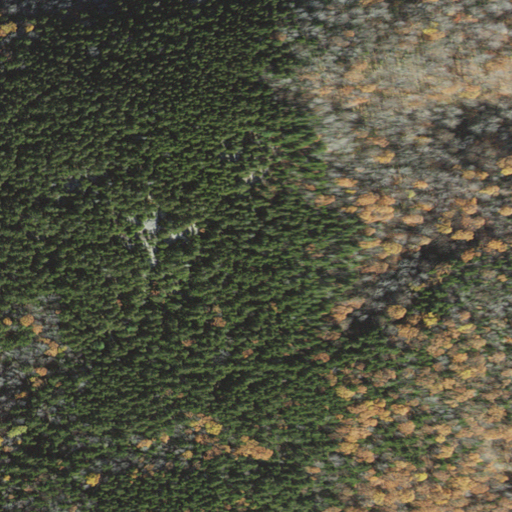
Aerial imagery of mountain in New Hampshire named Huntley Mountain containing evergreen forest, mixed forest, deciduous forest, open water, and shrub